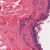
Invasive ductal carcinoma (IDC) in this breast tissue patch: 0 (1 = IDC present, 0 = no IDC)